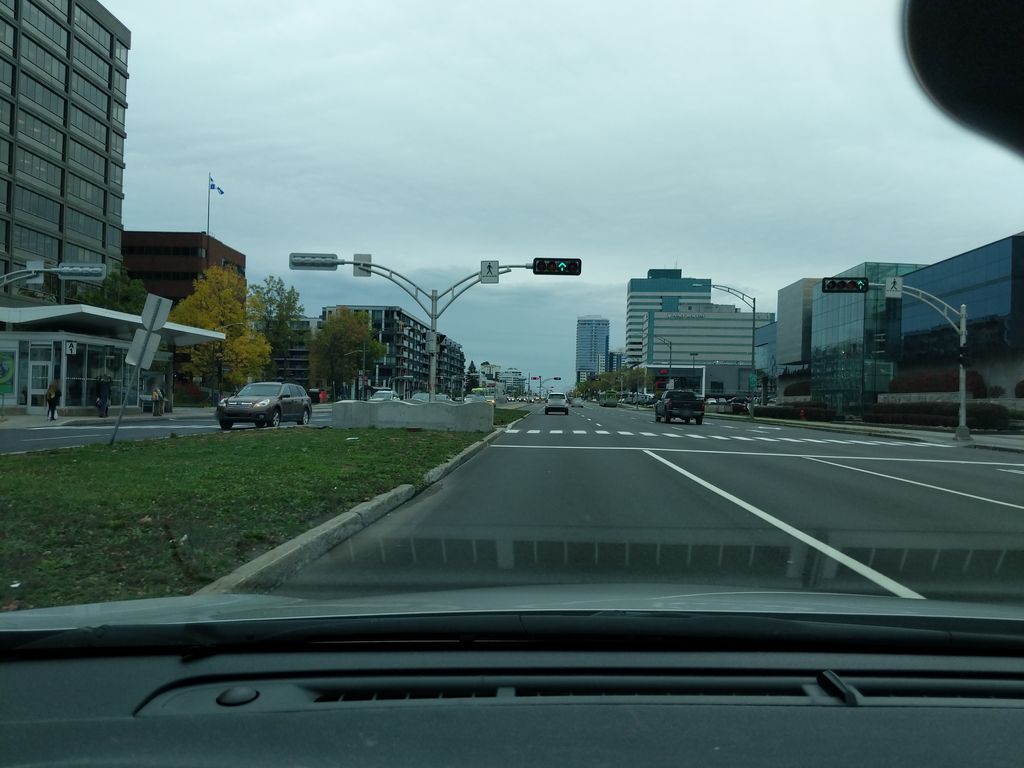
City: quebec_city